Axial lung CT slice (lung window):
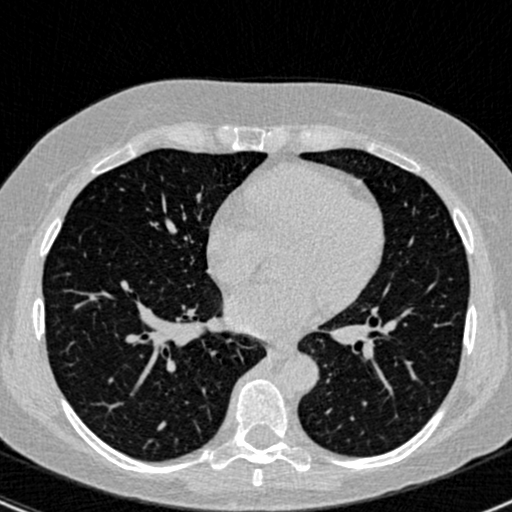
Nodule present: no